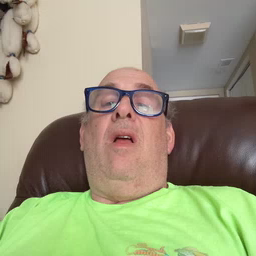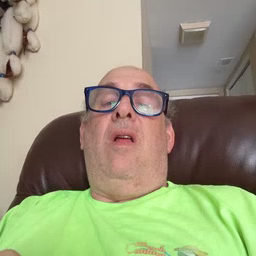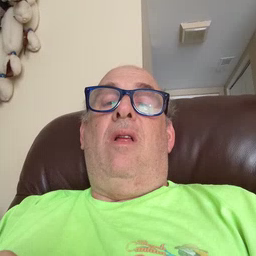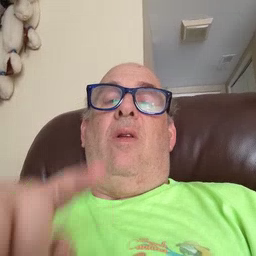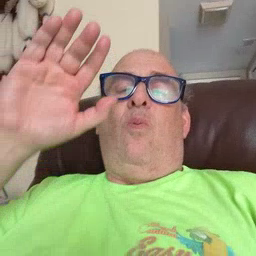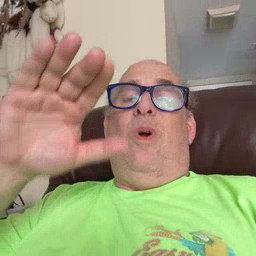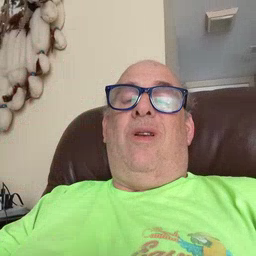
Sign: rain